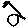
Label: circle